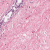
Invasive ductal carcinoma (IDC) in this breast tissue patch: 0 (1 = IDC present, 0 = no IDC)